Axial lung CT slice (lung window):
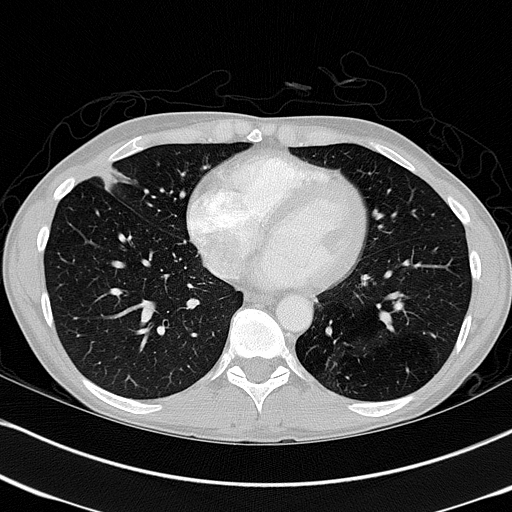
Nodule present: yes
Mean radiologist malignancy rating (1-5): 3